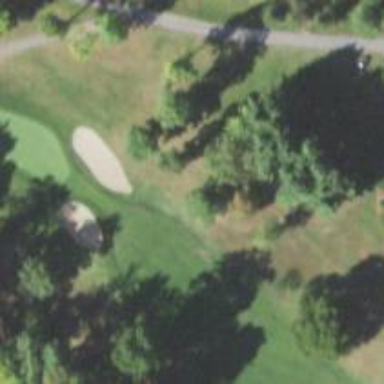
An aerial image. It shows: Golf course surrounded by greenery.